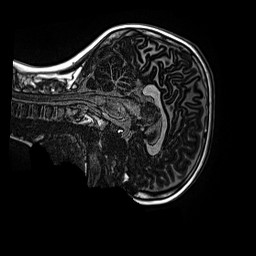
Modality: MP2RAGE
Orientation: sagittal
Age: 10
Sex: female
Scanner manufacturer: siemens
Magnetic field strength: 3 T
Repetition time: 4 s
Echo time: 0.00299 s